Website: slack
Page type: payment
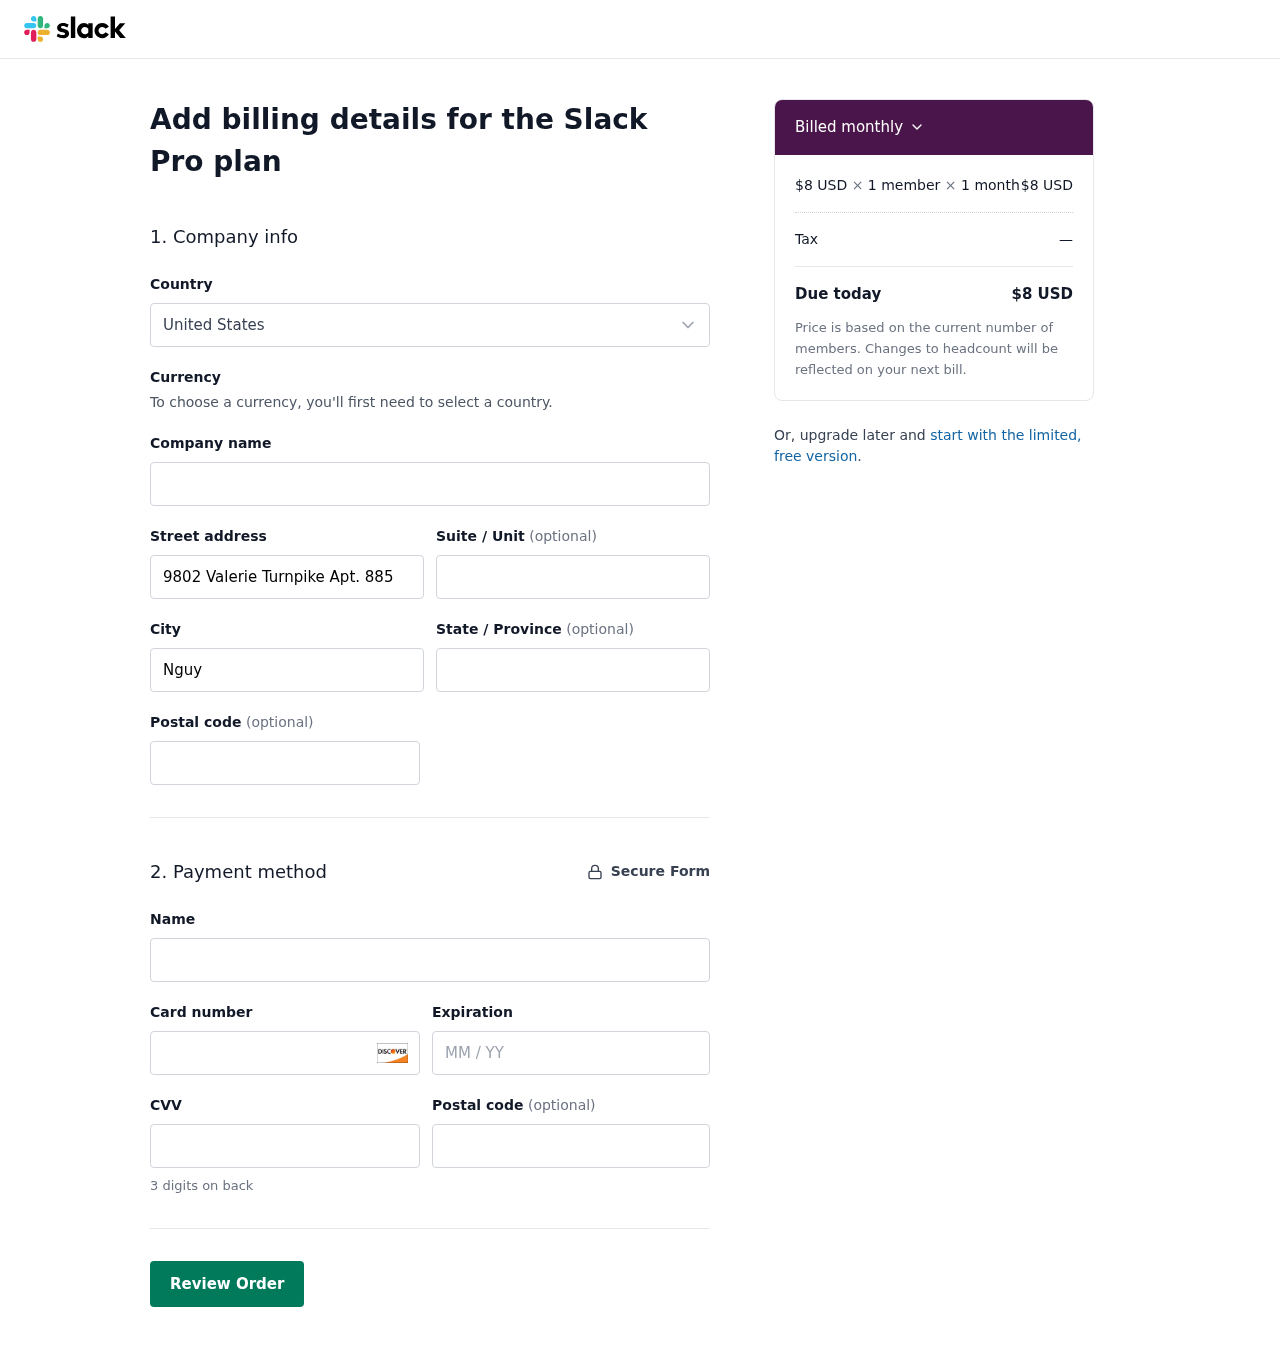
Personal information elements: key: PII_COUNTRY
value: United States
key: PII_STREET
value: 9802 Valerie Turnpike Apt. 885
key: PII_CITY
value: Nguyenfurt
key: PII_STATE
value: Rhode Island
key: PII_POSTCODE
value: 88611
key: PII_FULLNAME
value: Erica Porter
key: PII_CARD_NUMBER
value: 6011 1771 8236 2178
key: PII_CARD_EXPIRY
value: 11/28
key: PII_CARD_CVV
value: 229
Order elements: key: ORDER_PRICE_PER_MEMBER
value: $8 USD
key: ORDER_NUM_MEMBERS
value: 1 member
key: ORDER_NUM_MONTHS
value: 1 month
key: ORDER_SUBTOTAL
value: $8 USD
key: ORDER_TAX
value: —
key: ORDER_TOTAL
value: $8 USD